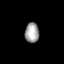
Tissue: lung
Cell type: Myeloid cells
Senescence score: 0.5743
Nuclear area (px): 276
Mean DAPI intensity: 161.312